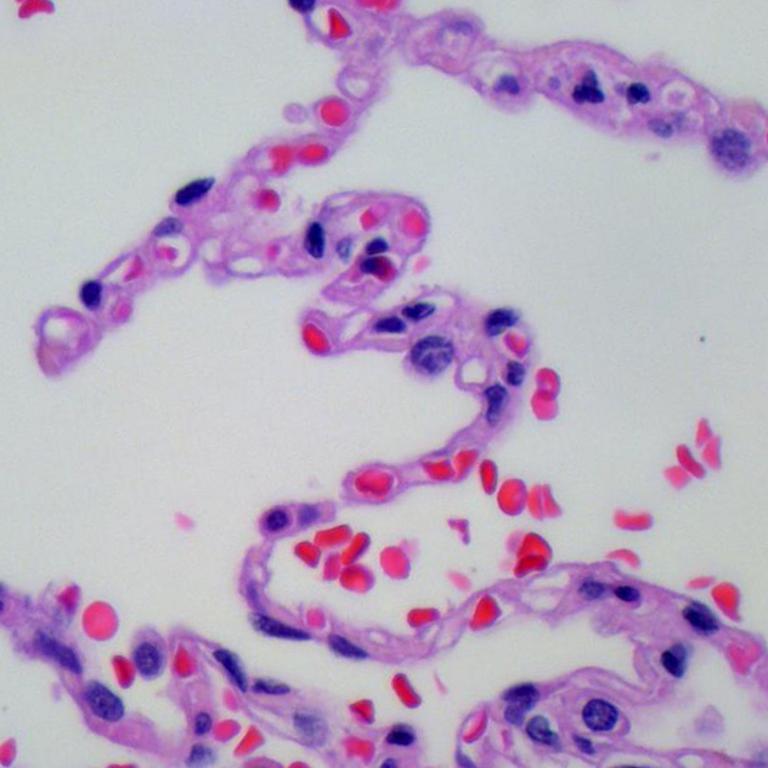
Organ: lung
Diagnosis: benign